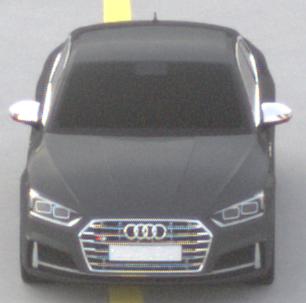
Make: Audi
Model: S5 Sportback
Detailed model: 8T Facelift
Model produced from: 2011
Model produced until: 2016
Doors: 5
Color: gray
Road condition: dry road
Daytime: sunrise or sunset
Contrast: low contrast